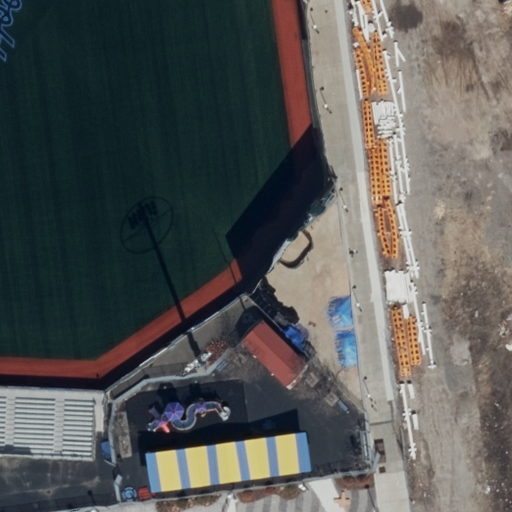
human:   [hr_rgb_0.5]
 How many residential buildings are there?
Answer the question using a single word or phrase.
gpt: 1

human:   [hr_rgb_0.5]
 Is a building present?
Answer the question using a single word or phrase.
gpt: yes

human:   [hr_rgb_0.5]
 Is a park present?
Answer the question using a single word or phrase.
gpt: yes

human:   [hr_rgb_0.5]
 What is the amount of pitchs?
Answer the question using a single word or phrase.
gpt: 1

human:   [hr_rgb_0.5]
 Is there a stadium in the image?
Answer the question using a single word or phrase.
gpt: yes

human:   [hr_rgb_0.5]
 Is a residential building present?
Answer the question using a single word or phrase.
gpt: yes

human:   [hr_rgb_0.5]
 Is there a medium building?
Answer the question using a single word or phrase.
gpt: no

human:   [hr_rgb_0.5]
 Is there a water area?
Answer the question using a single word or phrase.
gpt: no

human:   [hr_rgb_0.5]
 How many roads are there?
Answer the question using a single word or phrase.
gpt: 1

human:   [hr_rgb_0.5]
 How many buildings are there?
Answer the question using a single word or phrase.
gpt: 1

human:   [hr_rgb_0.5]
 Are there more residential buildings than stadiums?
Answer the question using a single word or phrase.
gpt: no

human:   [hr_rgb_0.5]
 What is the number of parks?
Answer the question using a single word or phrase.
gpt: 1

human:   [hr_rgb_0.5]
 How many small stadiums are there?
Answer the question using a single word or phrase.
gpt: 0

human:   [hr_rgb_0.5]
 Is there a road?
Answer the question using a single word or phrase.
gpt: yes

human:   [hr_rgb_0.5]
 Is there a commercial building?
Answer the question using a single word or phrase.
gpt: no

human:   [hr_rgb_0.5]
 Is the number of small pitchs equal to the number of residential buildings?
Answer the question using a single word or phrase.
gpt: no

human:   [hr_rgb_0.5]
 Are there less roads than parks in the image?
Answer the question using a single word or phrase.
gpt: no

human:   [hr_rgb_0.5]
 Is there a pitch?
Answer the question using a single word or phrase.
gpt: yes

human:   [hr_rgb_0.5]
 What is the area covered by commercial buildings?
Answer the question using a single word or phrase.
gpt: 0m2

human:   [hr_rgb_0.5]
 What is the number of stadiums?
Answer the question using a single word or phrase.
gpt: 1

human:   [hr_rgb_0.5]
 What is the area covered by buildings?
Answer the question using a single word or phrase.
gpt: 82m2

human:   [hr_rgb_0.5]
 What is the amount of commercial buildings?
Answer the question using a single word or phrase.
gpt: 0

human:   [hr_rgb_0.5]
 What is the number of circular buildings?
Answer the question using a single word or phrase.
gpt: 0

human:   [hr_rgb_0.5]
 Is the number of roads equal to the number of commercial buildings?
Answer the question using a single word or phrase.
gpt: no

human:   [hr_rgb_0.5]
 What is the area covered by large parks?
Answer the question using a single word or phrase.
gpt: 8689m2

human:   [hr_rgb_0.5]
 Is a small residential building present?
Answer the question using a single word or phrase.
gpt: yes

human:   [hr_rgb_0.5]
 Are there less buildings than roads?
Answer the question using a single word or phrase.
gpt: no

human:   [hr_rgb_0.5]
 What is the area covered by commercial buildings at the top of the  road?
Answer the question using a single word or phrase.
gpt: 0m2

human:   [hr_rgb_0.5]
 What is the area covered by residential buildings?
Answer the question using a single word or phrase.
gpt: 82m2

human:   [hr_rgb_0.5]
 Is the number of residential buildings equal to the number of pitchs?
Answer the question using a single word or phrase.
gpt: yes

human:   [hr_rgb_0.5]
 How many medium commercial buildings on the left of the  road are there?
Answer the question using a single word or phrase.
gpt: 0

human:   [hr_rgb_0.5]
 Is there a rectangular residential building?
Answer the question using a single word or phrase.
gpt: yes

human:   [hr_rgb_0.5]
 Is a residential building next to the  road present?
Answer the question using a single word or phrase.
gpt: yes

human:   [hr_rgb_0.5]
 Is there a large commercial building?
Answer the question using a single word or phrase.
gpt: no

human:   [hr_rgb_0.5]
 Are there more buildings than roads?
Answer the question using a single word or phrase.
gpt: no

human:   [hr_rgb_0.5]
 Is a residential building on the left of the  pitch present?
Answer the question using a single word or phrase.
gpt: no

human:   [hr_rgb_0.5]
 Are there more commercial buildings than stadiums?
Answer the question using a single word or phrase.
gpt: no

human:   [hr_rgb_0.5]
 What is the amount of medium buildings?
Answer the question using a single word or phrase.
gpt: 0

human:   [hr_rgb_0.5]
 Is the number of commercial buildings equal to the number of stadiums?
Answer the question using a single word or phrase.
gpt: no

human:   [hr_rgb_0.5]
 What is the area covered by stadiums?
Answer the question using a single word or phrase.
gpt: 412m2

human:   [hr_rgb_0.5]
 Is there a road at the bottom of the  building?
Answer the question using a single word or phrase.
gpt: no

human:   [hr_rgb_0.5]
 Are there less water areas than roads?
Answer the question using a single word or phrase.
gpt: yes

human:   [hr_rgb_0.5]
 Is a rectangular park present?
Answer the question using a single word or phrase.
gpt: no

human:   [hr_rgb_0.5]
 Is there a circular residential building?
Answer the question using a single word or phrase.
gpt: no

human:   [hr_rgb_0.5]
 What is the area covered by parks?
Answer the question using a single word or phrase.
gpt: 8689m2

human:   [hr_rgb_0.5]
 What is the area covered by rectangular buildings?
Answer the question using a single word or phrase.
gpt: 82m2

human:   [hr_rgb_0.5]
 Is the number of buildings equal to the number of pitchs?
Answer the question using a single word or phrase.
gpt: yes

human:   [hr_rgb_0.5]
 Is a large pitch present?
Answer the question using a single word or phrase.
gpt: yes

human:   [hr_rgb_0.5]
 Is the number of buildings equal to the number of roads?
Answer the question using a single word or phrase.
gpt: yes

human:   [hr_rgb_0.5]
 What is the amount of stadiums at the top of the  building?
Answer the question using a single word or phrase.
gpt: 1

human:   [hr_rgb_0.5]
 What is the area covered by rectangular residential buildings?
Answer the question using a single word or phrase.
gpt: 82m2

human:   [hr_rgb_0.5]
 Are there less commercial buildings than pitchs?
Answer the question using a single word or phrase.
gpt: yes

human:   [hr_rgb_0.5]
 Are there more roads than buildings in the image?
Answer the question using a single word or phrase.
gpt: no

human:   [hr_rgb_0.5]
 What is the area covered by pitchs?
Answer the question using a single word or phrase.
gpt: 6908m2

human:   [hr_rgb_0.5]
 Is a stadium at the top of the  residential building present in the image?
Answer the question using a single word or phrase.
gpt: yes

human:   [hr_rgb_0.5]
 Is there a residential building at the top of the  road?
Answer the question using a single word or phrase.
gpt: no

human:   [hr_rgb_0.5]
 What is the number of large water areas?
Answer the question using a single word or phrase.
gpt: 0

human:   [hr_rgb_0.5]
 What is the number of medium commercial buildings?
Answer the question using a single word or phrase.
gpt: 0

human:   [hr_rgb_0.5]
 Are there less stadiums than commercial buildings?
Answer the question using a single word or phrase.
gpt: no

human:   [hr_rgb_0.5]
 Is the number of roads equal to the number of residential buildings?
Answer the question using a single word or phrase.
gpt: yes

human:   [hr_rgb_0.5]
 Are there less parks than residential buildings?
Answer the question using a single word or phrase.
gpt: no

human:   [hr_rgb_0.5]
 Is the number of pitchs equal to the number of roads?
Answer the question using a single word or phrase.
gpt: yes

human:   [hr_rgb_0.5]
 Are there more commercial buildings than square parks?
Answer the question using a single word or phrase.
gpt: no

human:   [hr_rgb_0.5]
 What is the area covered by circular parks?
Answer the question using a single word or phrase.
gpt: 0m2